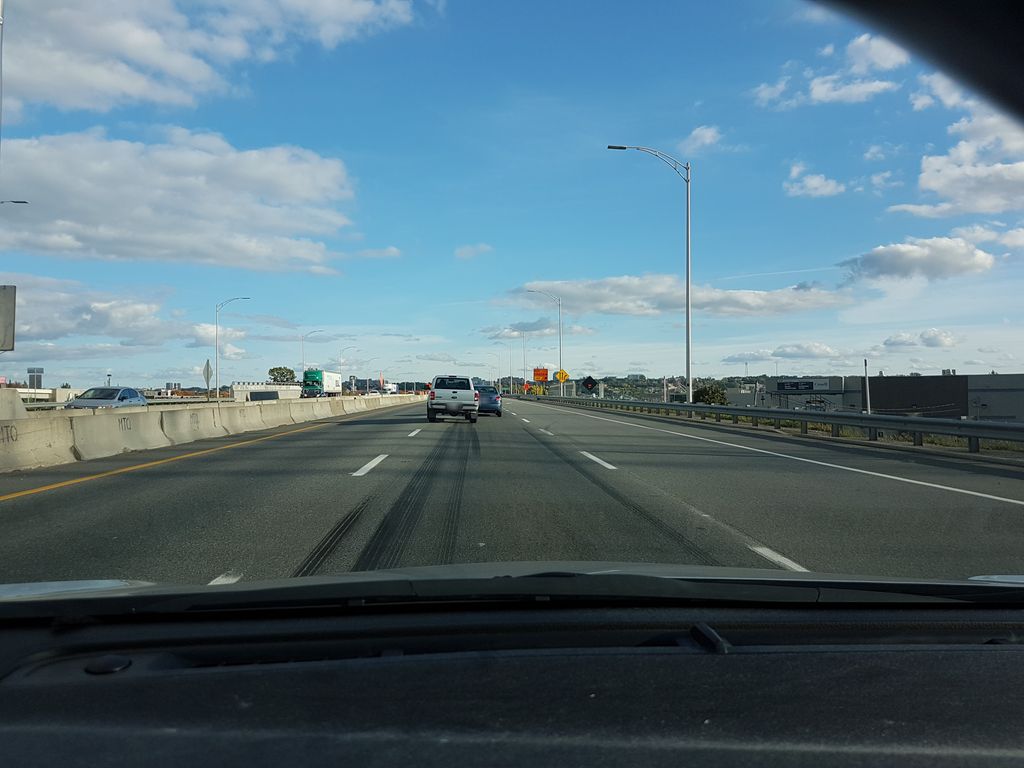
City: quebec_city